Question: I use <URL> for using Git in Mac.
The settings in Tower has Ignores section which creates the .gitignore, but it has another section named "Excludes". And it seems like that one can use excludes with "# git ls-files --others --exclude-from=.git/info/exclude".

What Excludes is for? Why one needs excludes when gitignore is available?
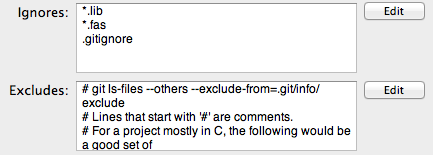
Answer: It's a list of files that are not in '.gitignore' (which can be versioned), but which you want to exclude on your machine's copy of the repo.
From <URL>:
> Patterns which are specific to a particular repository but which do
not need to be shared with other related repositories (e.g., auxiliary
files that live inside the repository but are specific to one user's
workflow) should go into the $GIT_DIR/info/exclude file.
Note that .git/info/exclude can not be versioned because it's in the .git directory.